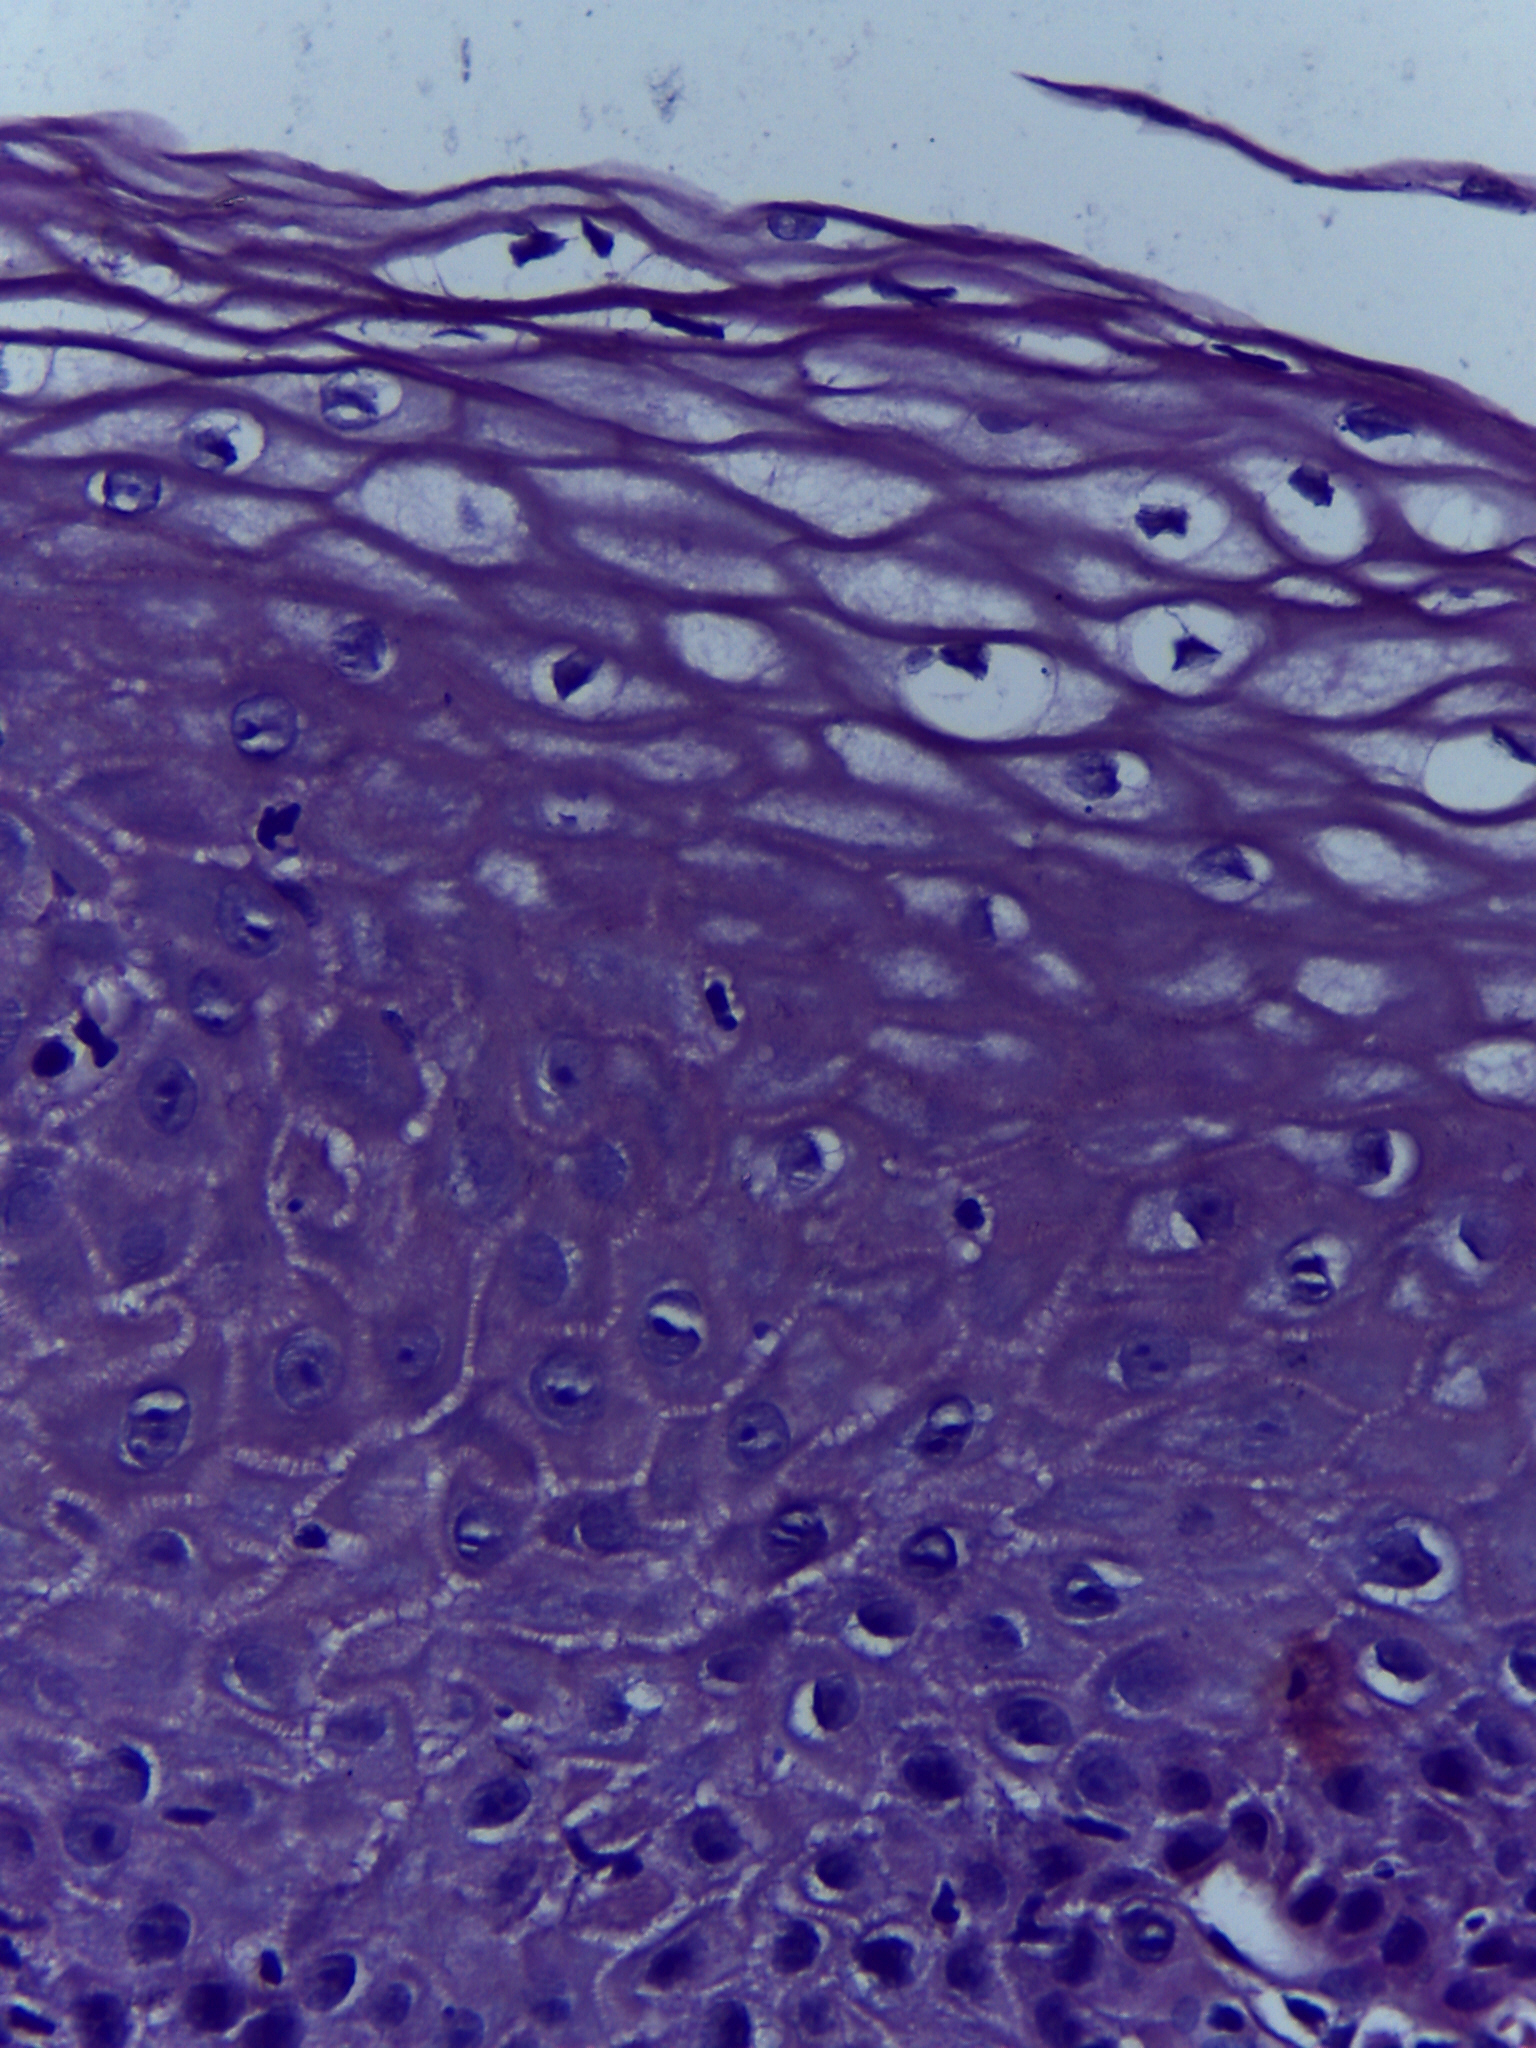
Diagnosis: Normal